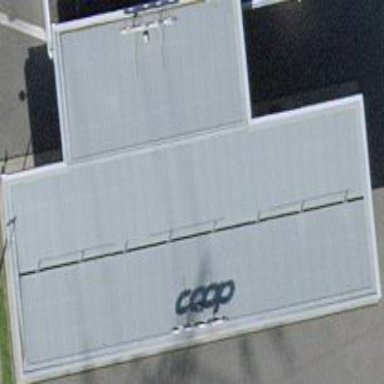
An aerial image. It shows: View of roof of building.